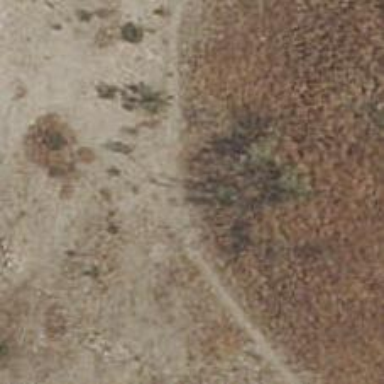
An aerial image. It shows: Unpaved track road.